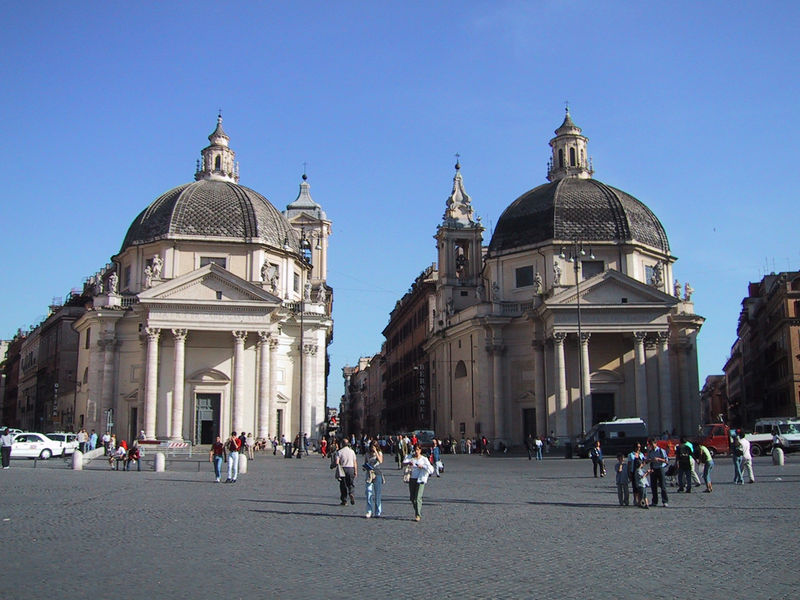
Titel: Santa Maria dei Miracoli und Santa Maria in Monte Santo, Piazza del Popolo
Künstler: Carlo Fontana
Standort: Rom, Sta Maria dei Miracoli (EU - I - Latium)
Schlagwörter: himmel, schatten, menschen, licht, straße, säulen, leute, architektur, kirche, sonne, turm, giebel, wolkenlos, platz, auto, kuppel, treppe, foto, kirchen, eingänge, kuppeln, türme, dom, gassen, münster, rom, photo, portikus, autos, touristen, populo, gasen, goldenes dreieck, goldenerschnitt, zwillingskirche